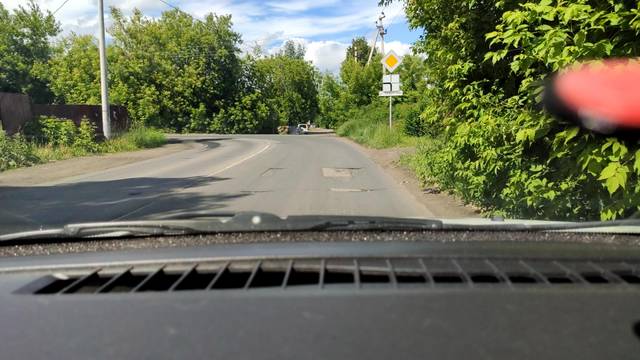
Region: Russia
Coordinates: 58.036, 56.345